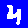
Digit: 4